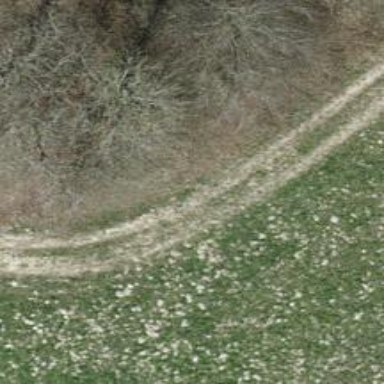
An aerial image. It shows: Unpaved track with grade2 track type.